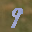
Label: 9